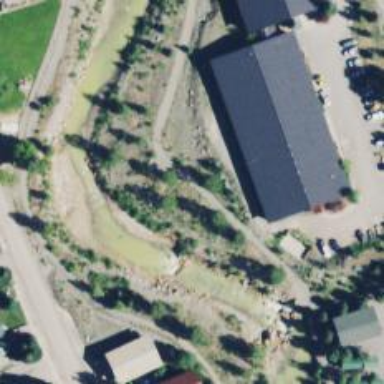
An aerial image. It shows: Footway designed for nordic skiing. The trail is groomed for both classic and skating styles.